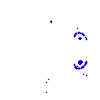
Particle: electron